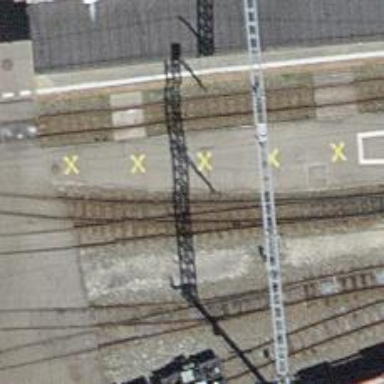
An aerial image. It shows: Close-up of railway platform edge.